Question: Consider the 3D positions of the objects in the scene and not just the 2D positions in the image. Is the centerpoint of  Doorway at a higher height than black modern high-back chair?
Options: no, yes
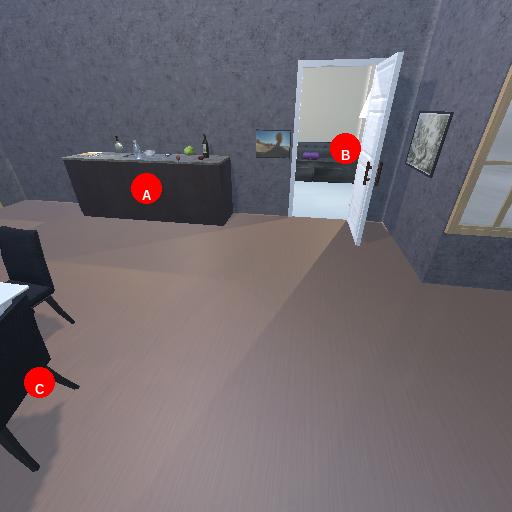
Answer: no